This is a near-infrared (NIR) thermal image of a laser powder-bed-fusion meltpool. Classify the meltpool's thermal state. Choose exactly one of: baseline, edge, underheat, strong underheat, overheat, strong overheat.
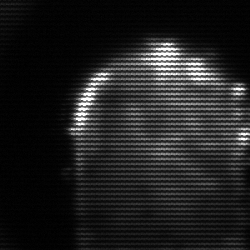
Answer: baseline